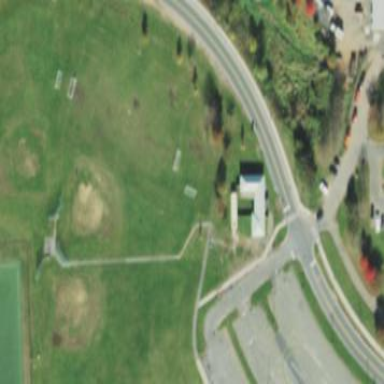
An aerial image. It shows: Softball pitch for leisure and sport activities.